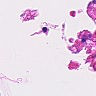
Metastatic tissue present: no